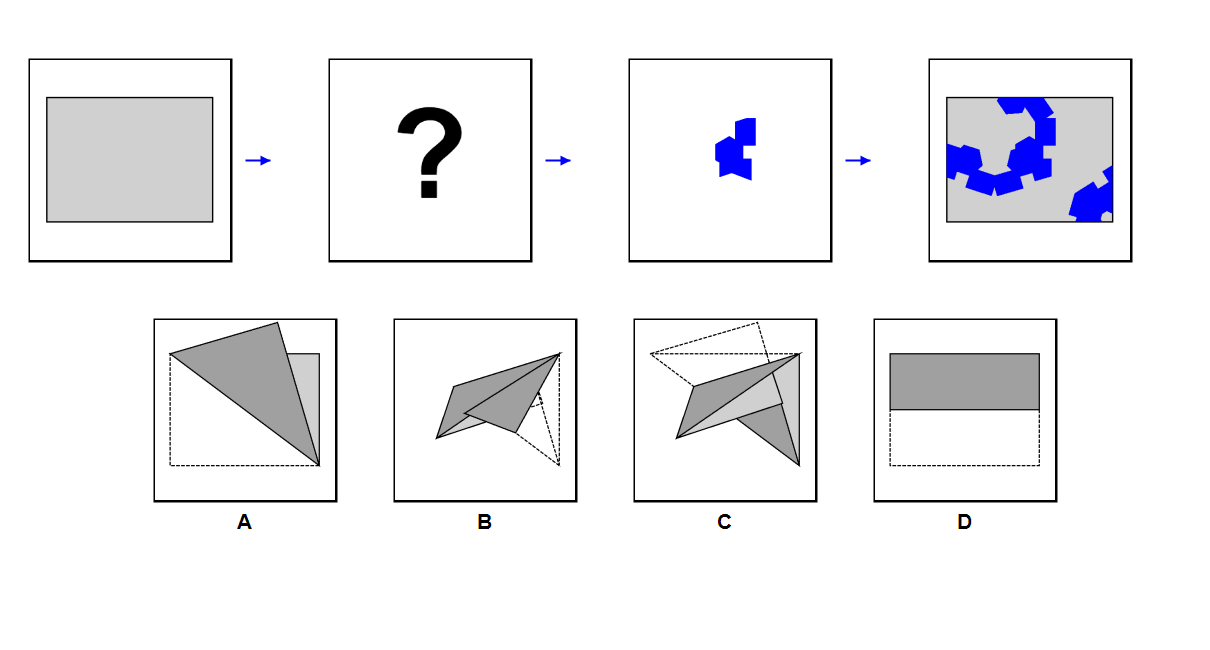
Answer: D